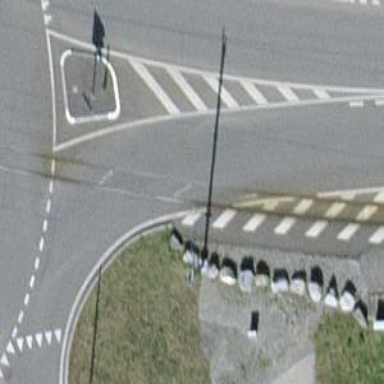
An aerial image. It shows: Block barrier.